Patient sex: M
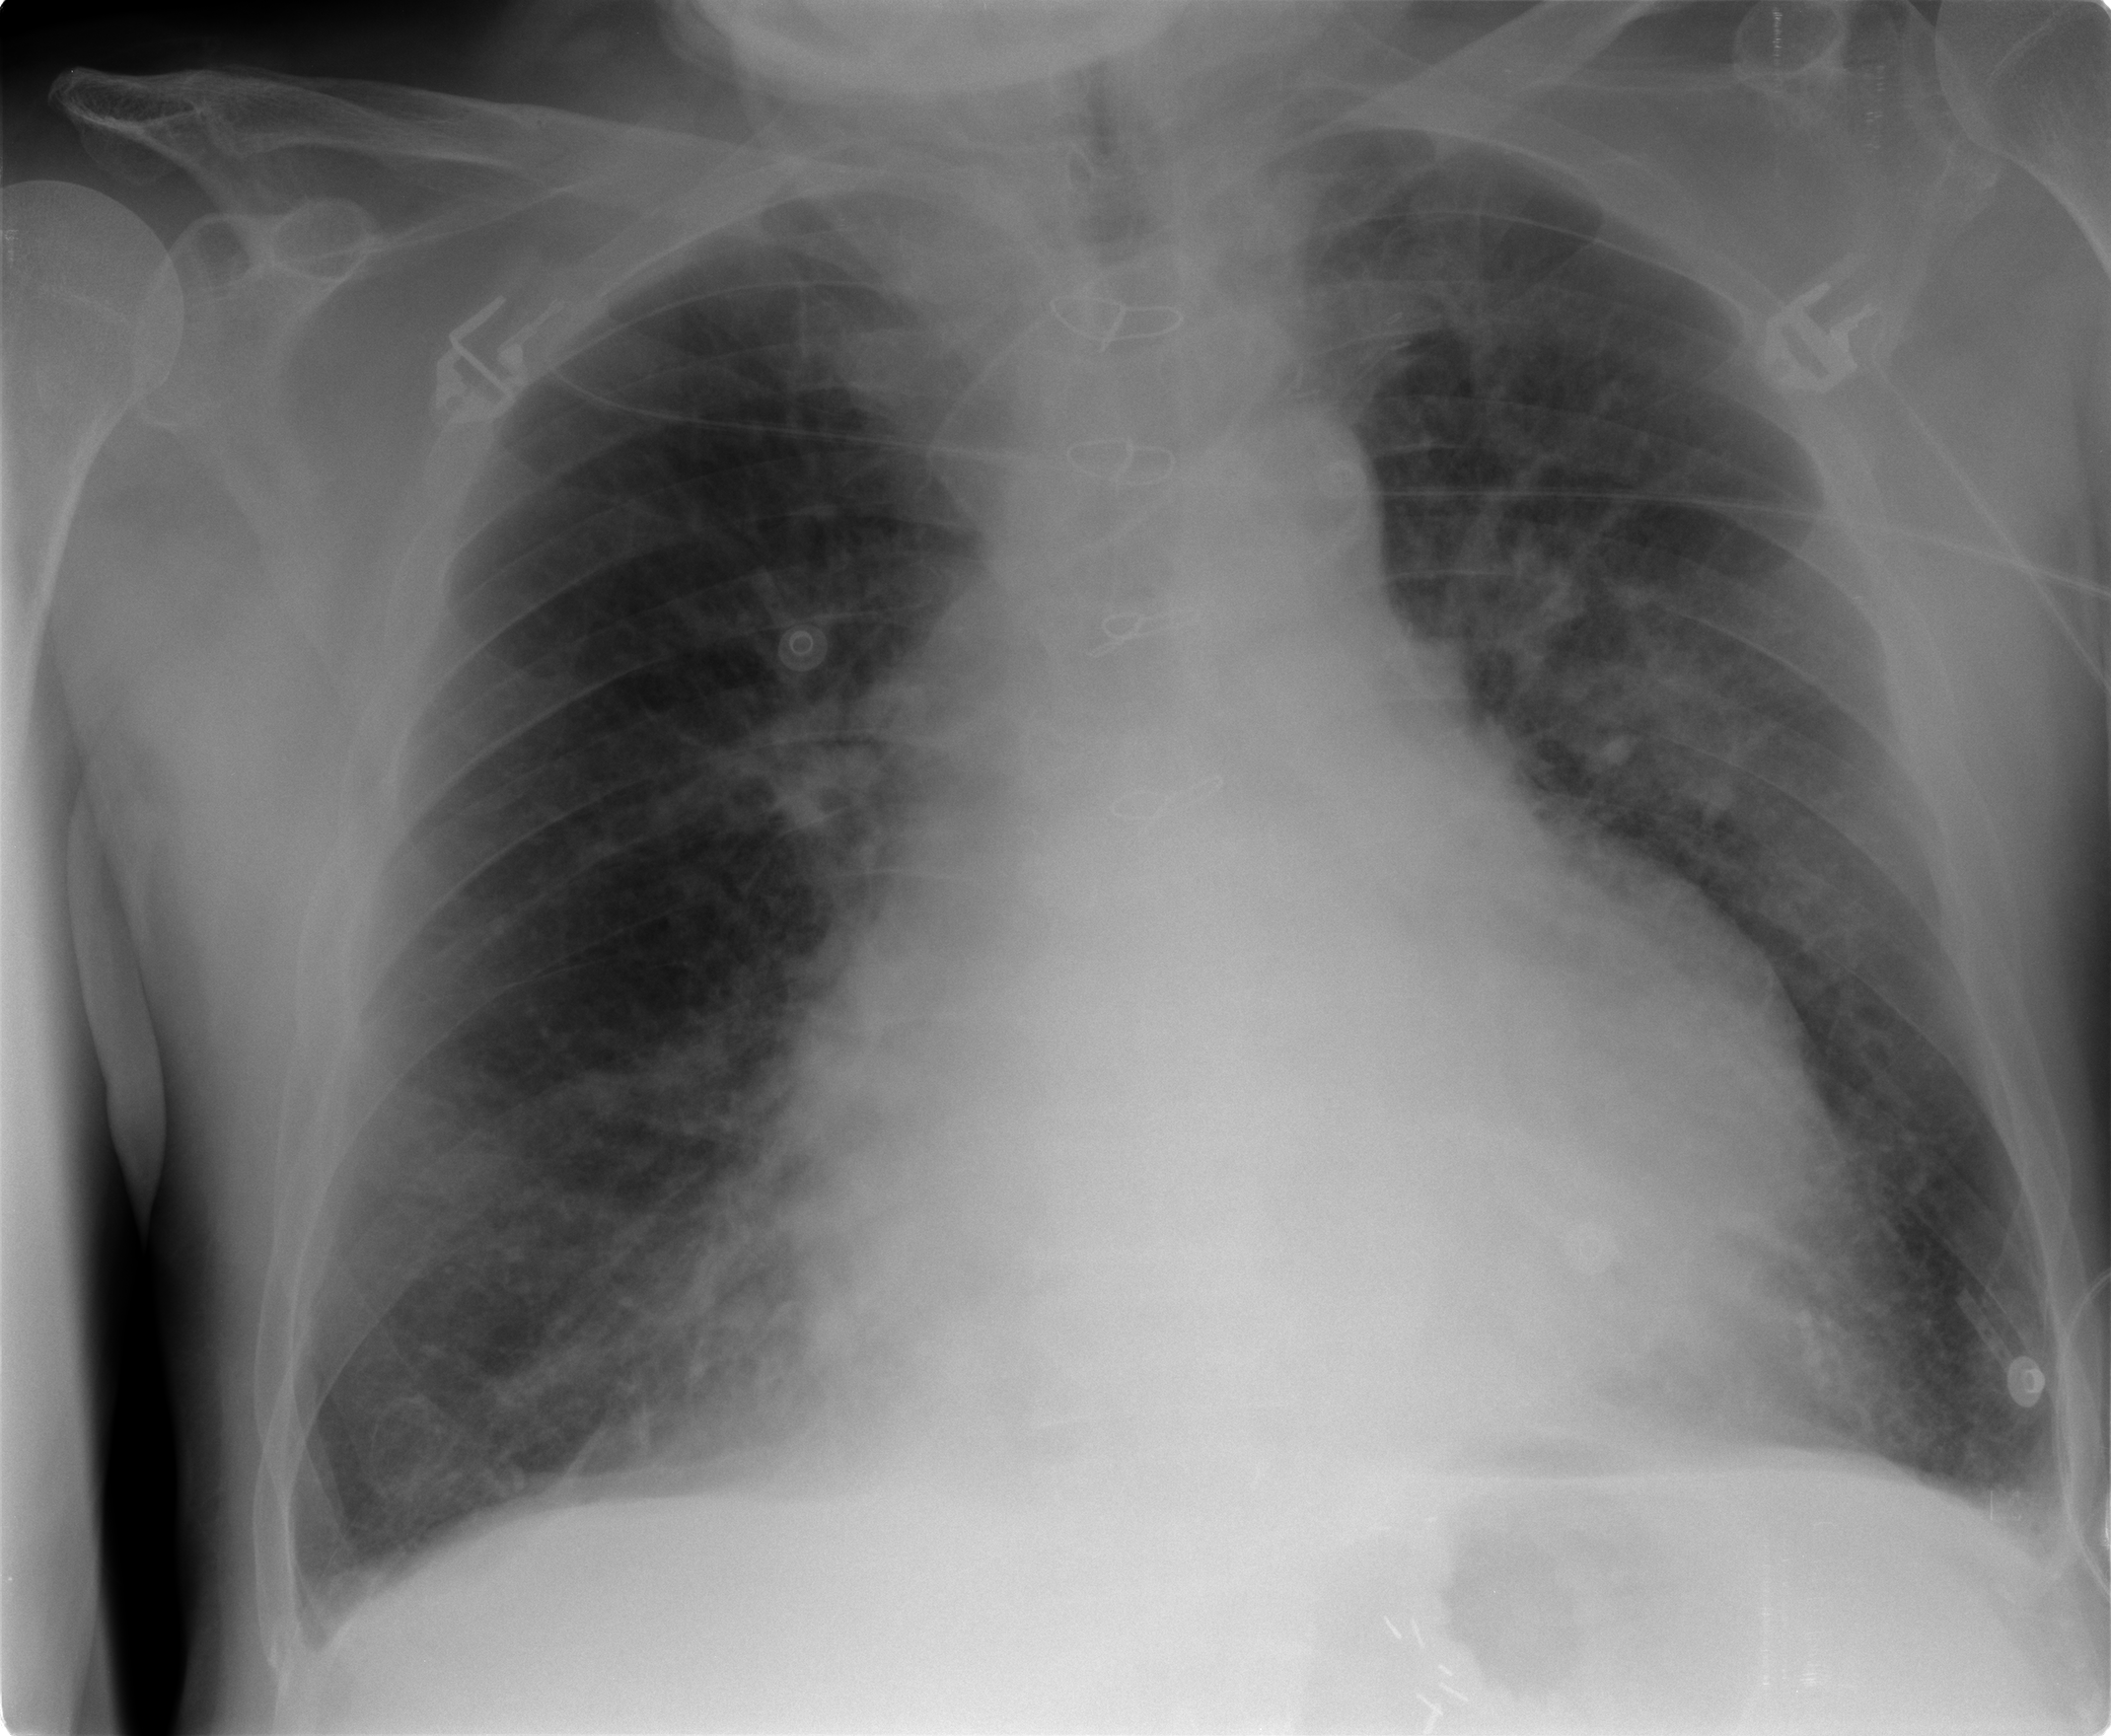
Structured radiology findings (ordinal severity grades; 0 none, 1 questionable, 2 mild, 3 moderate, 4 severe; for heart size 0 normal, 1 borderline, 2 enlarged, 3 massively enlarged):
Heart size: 2
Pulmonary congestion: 2
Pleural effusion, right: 2
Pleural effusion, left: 2
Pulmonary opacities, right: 1
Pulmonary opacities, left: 1
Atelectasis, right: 2
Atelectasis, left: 2